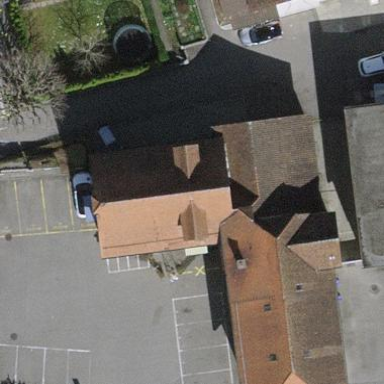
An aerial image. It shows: Building with gabled roof.